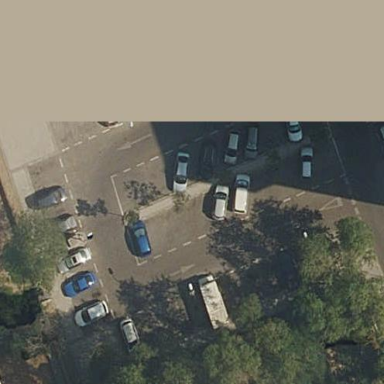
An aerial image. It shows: Parking area with surface.